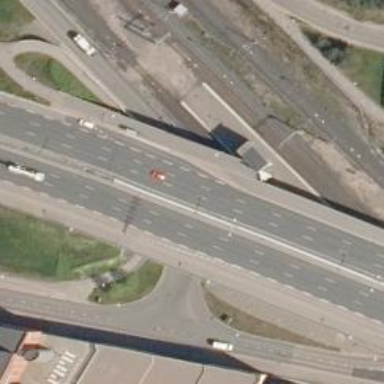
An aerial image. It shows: Primary link highway with asphalt surface.